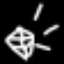
Label: diamond